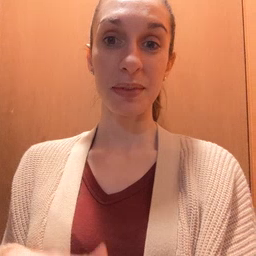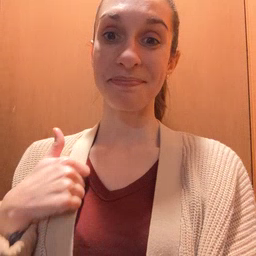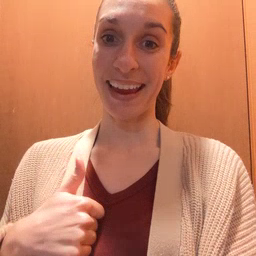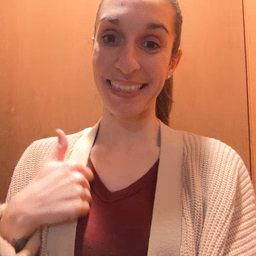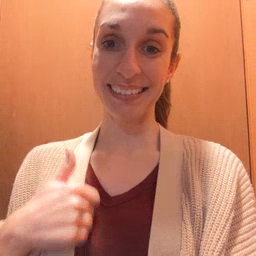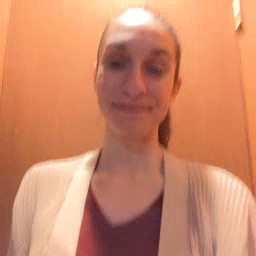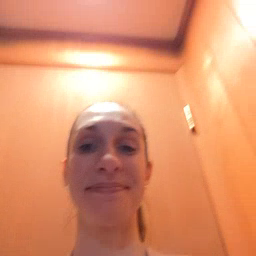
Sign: bath